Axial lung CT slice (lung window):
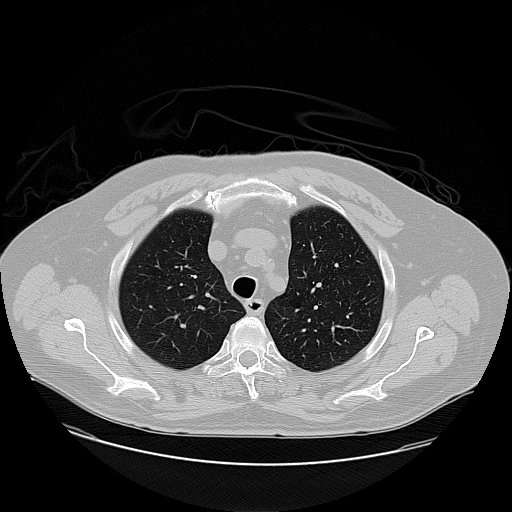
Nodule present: no